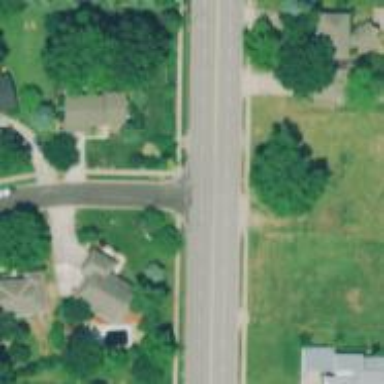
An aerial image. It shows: Solid stop line on the road.